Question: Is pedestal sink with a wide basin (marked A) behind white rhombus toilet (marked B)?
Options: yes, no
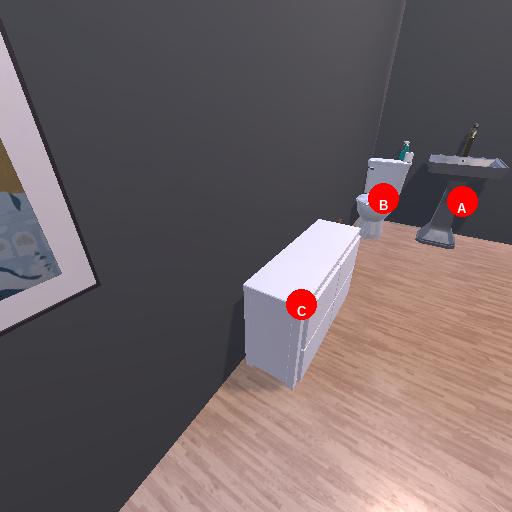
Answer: yes